Question: I've been looking around for a solution to a problem which I've been unable to solve after much research. It's rather hard to explain so I've provided what I've managed to achieve so far as well as a concept of what I'm trying to achieve.

<URL>
I'm trying to achieve a scrolling carousel menu. The window has 3 images (the one above is the second image). The window scrolls on it's x-axis. While it's scrolling the boxes should animate around a 360 degree ellipse. Here is the code for that functionality:
'''
// Return degrees relative to window scroll.
// Scroll left 0 = 0 degrees and max scroll left = 360 degrees
this.degrees = function(windowScrollX, windowWidth, maxScrollX) {
var degrees = (windowScrollX / ((maxScrollX + windowWidth) / 360)) * 2;
if(degrees > 360) {
degrees = 360;
}
if(degrees < 0) {
degrees = 0;
}
return degrees;
};
'''
The boxes should reduce in scale when they are in the distance and increase when they come to the front.
I only need to support IE 10+ for this client. I've been using CSS3 animations and tried the Canvas, all to no avail. Any help or pointers would be greatly appreciated.
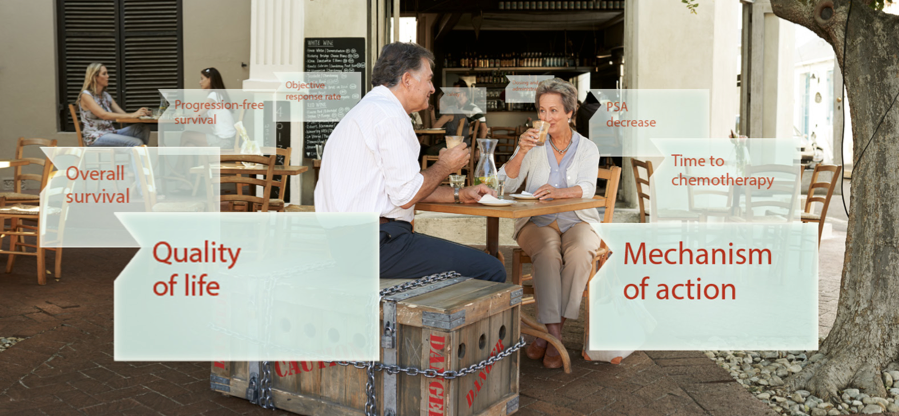
Answer: To get them all to face to the front you can rotate, then translate then rotate back again eg
'''
.ring > .two {
transform: rotateY(40deg) translateZ(380px) rotateY(-40deg);
}
'''
In the rotateMenu function use something like
'''
this.rotateMenu = function(degrees) {
var d1 = degrees;
var d2 = degrees+40;
var d3 = degrees+80;
var d4 = degrees+120;
var d5 = degrees+160;
var d6 = degrees+200;
var d7 = degrees+240;
var d8 = degrees+280;
var d9 = degrees+320;
$( '.ring > .one').css('transform', 'rotateY('+ d1 +'deg) translateZ(380px) rotateY(-'+ d1 +'deg');
$( '.ring > .two').css('transform', 'rotateY('+ d2 +'deg) translateZ(380px) rotateY(-'+ d2 +'deg');
$( '.ring > .three').css('transform', 'rotateY('+ d3 +'deg) translateZ(380px) rotateY(-'+ d3 +'deg');
$( '.ring > .four').css('transform', 'rotateY('+ d4 +'deg) translateZ(380px) rotateY(-'+ d4 +'deg');
$( '.ring > .five').css('transform', 'rotateY('+ d5 +'deg) translateZ(380px) rotateY(-'+ d5 +'deg');
$( '.ring > .six').css('transform', 'rotateY('+ d6 +'deg) translateZ(380px) rotateY(-'+ d6 +'deg');
$( '.ring > .seven').css('transform', 'rotateY('+ d7 +'deg) translateZ(380px) rotateY(-'+ d7 +'deg');
$( '.ring > .eight').css('transform', 'rotateY('+ d8 +'deg) translateZ(380px) rotateY(-'+ d8 +'deg');
$( '.ring > .nine').css('transform', 'rotateY('+ d9 +'deg) translateZ(380px) rotateY(-'+ d9 +'deg');
};
'''